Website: apple
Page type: billing-address
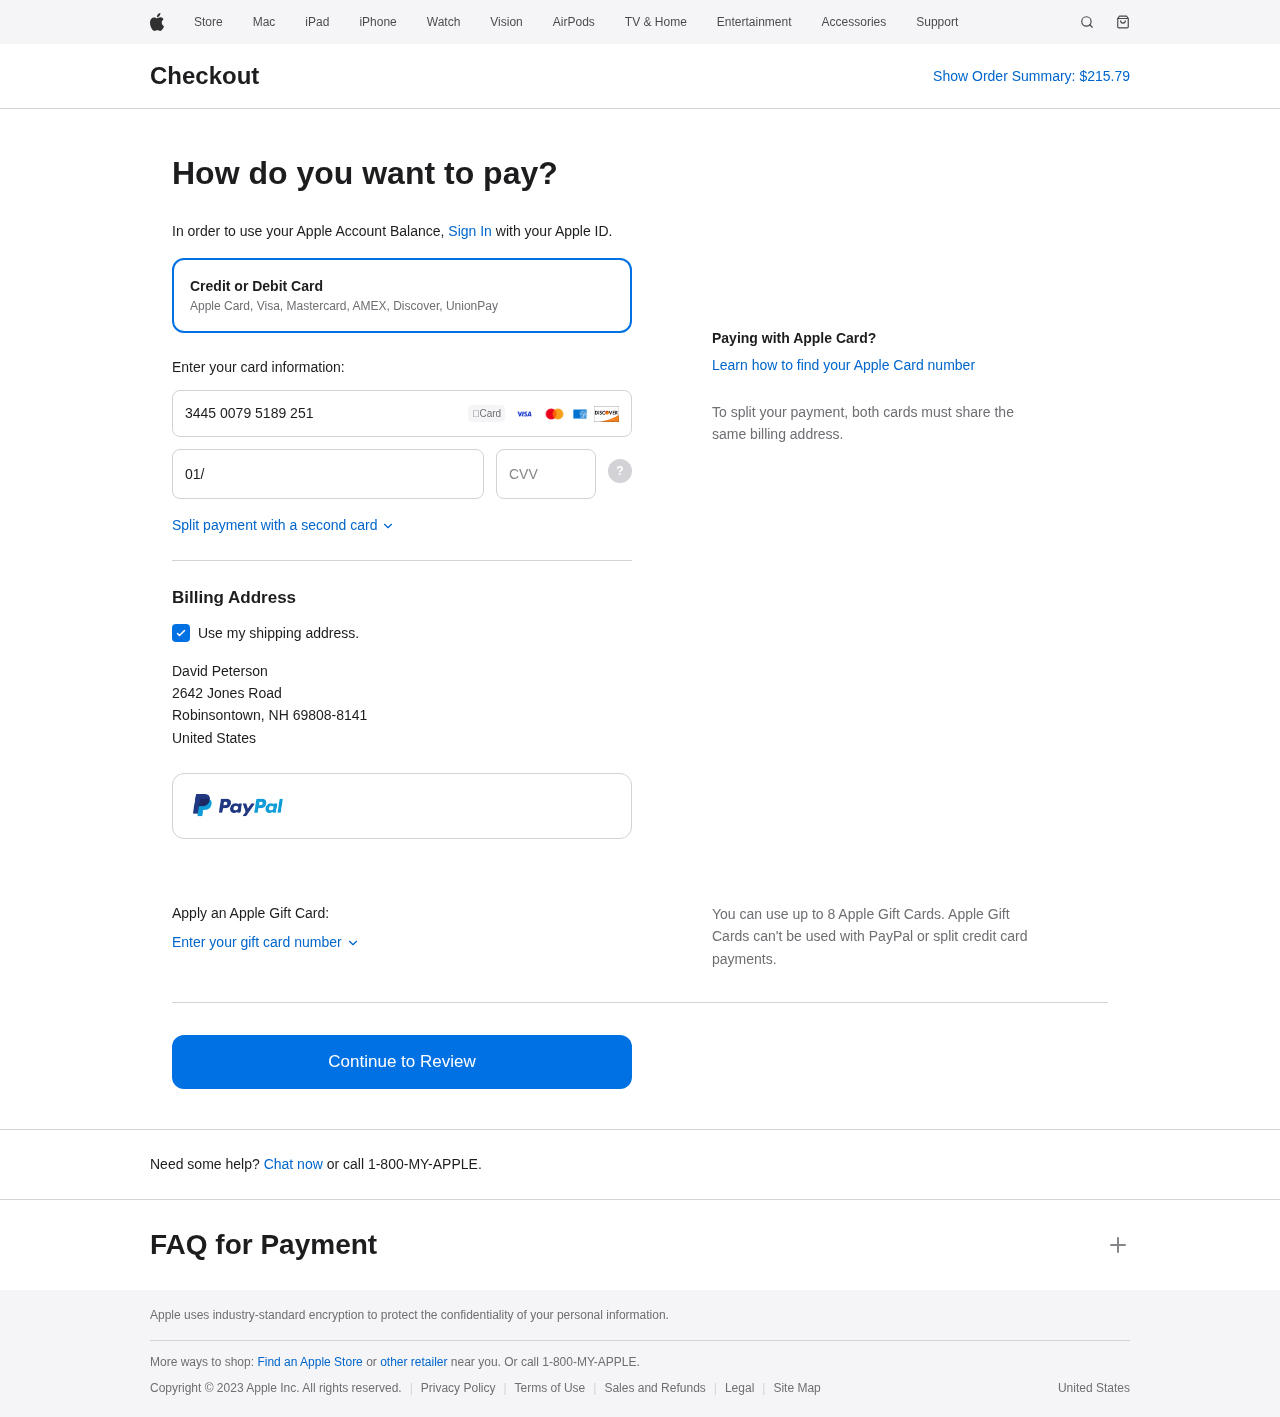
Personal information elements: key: PII_CARD_CVV
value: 5832
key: PII_CARD_EXPIRY
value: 01/30
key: PII_CARD_NUMBER
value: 3445 0079 5189 251
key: PII_CITY
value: Robinsontown
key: PII_COUNTRY
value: United States
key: PII_FULLNAME
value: David Peterson
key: PII_POSTCODE_FULL
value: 69808-8141
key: PII_STATE_ABBR
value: NH
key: PII_STREET
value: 2642 Jones Road
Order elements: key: ORDER_TOTAL
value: $215.79